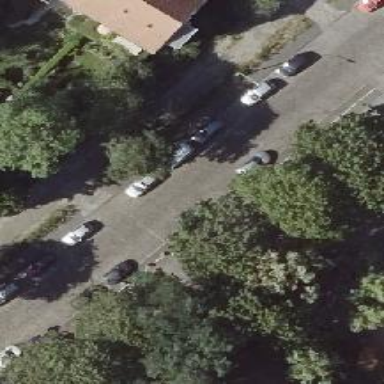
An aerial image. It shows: Residential road with sidewalks on both sides. There is parallel parking lane on the street. Cycle track is also present alongside the road.